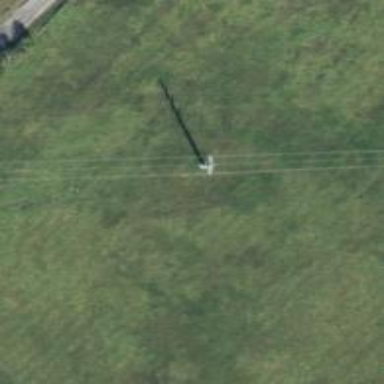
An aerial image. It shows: Power tower.